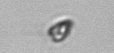
Label: Pyramimonas